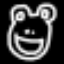
Label: frog